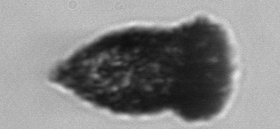
Label: Tintinnopsis